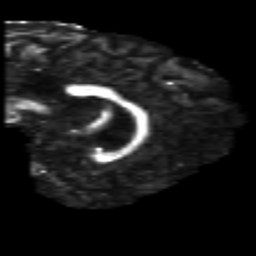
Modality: FA
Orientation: sagittal
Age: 34
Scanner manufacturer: philips
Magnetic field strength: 3 T
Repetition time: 8.6 s
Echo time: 0.127 s